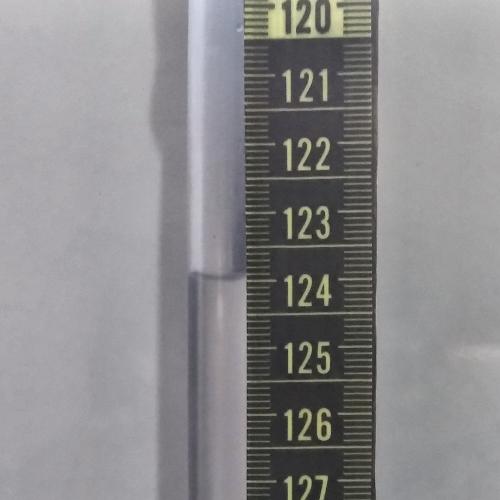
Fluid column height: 124.0 cm